Interaction volume radius: 10 \u00c5
Interaction volume height: 20 \u00c5
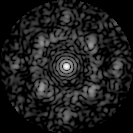
Disorder parameter: 0.6526